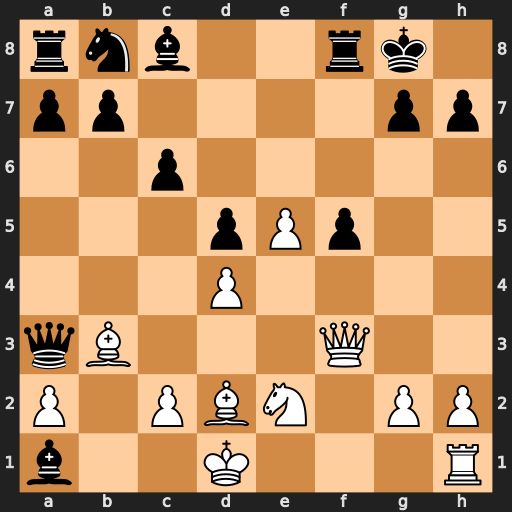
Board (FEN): rnb2rk1/pp4pp/2p5/3pPp2/3P4/qB3Q2/P1PBN1PP/b2K3R
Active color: w
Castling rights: -
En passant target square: -
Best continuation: Bxd5+ cxd5 Qxa3